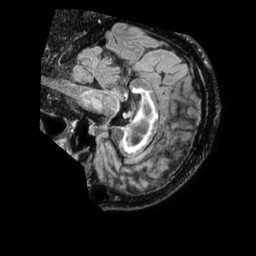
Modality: FLAIR
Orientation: sagittal
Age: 75
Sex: male
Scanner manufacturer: philips
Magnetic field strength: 1.5 T
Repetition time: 4.8 s
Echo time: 0.3363 s